Interaction volume radius: 10 \u00c5
Interaction volume height: 15 \u00c5
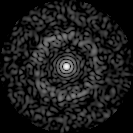
Disorder parameter: 0.8406